Question: I have asked this question previously and it was closed due to it not being a programming question, this is entirely as I worded it wrong. I would like this to implemented into java. I am creating a little game and I have a photon torpedo which is being fired from a ship towards a target. Now as the speed of the torpedo is slow the ship will never hit any targets if they're moving and I want to fix this. I have drew up multiple theories and mapped out lots of mathematical stuff to find out the best way to accomplish this and in the end I deduced the following:
1. I find the time it takes for the photon torpedo to get to the target.
2. I find how far the target will have traveled in the time it takes for the torpedo to arrive.
3. I then find the distance between the new position of the target and the original ship.
4. this then gives me the opportunity to use the Cosine rule (SSS) to find out the trajectory at which the bullet needs to be fired to have a much higher chance of hitting.
Here is a digram:

Now the only problem that I need to rotate line a to the correct orientation as by default it's parallel to line c which messes up the entire equation. Can anyone help with this? And also if you can think of a better way to find the new position suggestions are very welcome. My java game entity mechanic works as follows:
1. Each entity has two Vectors which control movement. Position and Velocity. However, velocity is not tracked entirely properly as instead of it being a speed and a direction, to make things easier it's an xSpeed and a ySpeed.
2. The entities are all updates once per tick and the ship which shoots the torpedo must calculate the future position in this one tick and not over multiple ticks.
I ask this question not to be closed again, because this time I really need the answer to be implemented into Java.
This is the math i've tried so far:
'''
double dis = level.distanceBetween(photonTargetTop, this);
double speed = 5;
double time = dis / speed;
double d1 = photonTargetTop.velocity.x * time;
double d2 = photonTargetTop.velocity.y * time;
double dis2 = level.distanceBetween(this, photonTargetTop.pos.x + d1, photonTargetTop.pos.y + d2);
double dis3 = level.distanceBetween(photonTargetTop, photonTargetTop.pos.x + d1, photonTargetTop.pos.y + d2);
double cosAngle = Math.pow(dis2, 2) + Math.pow(dis, 2) - Math.pow(dis3, 2) / 2 * dis2 * dis;
double angle = Math.acos(cosAngle);
EntityPhoton p = new EntityPhoton(this, level);
p.rotation = angle;
level.addEntity(p, pos);
'''
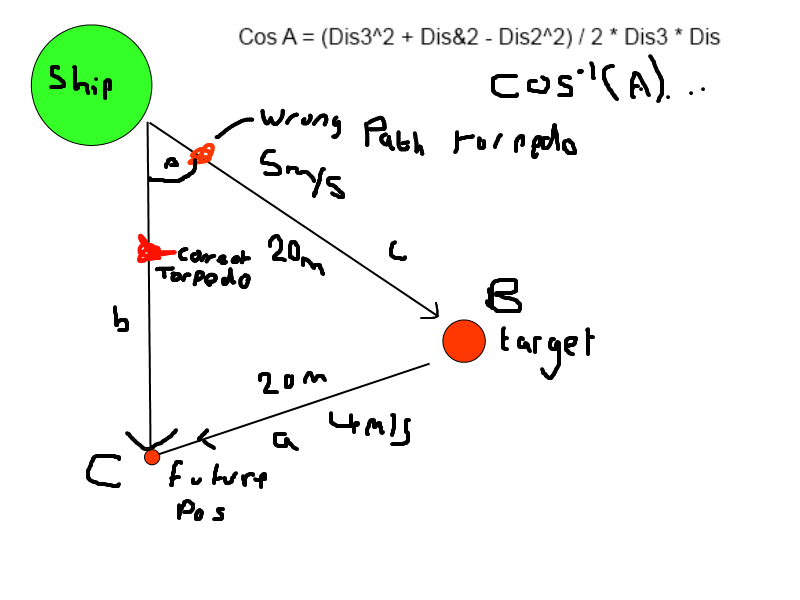
Answer: Let's assume the target ship has no acceleration, meaning that it's speed and direction is not changing.
Let's also assume that once fired, your torpedo has no acceleration. And it always goes at constant speed.
Let's also call (0,0) the point where your torpedo is fired.
The ship describes a straight line. Choose a point on this line (if the ship is following a course that does not go through (0,0) you can find the closest point to the central position with some geometry that you can look up on wikipedia).
Once you have chosen the position where you want to hit the enemy ship, you know the distance between (0,0) and that position, and given that the speed of the torpedo is always the same, you can also know when to fire the torpedo.
Then you must also find the direction, meaning the values of speed to give on x and y, but that's not so difficult.
In general the problem is a system with multiple solutions, so presuming that the torpedo is faster than the target, there are infinite points where you can hit it, so you must use some heuristic to choose a point that's convenient to you.